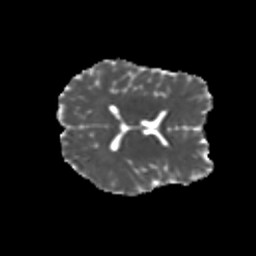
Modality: MD
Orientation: axial
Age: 19
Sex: female
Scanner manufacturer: siemens
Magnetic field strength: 3 T
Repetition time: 3.5 s
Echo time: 0.104 s